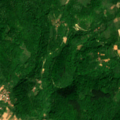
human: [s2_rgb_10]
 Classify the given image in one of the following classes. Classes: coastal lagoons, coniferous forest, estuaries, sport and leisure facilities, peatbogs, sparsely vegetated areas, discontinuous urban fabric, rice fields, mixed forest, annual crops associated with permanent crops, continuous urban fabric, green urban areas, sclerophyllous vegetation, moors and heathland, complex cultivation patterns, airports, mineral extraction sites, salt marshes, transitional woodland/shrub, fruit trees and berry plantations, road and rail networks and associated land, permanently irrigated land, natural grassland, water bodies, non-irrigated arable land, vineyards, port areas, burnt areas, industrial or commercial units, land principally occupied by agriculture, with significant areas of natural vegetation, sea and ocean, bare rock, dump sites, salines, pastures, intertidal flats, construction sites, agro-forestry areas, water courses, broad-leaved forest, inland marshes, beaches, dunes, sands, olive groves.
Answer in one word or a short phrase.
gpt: discontinuous urban fabric, land principally occupied by agriculture, with significant areas of natural vegetation, broad-leaved forest